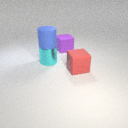
large purple rubber cube to the left of large red rubber cube